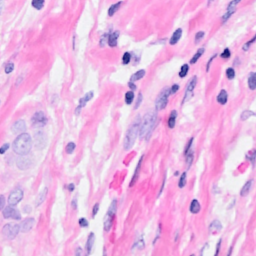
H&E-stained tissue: Breast